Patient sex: M
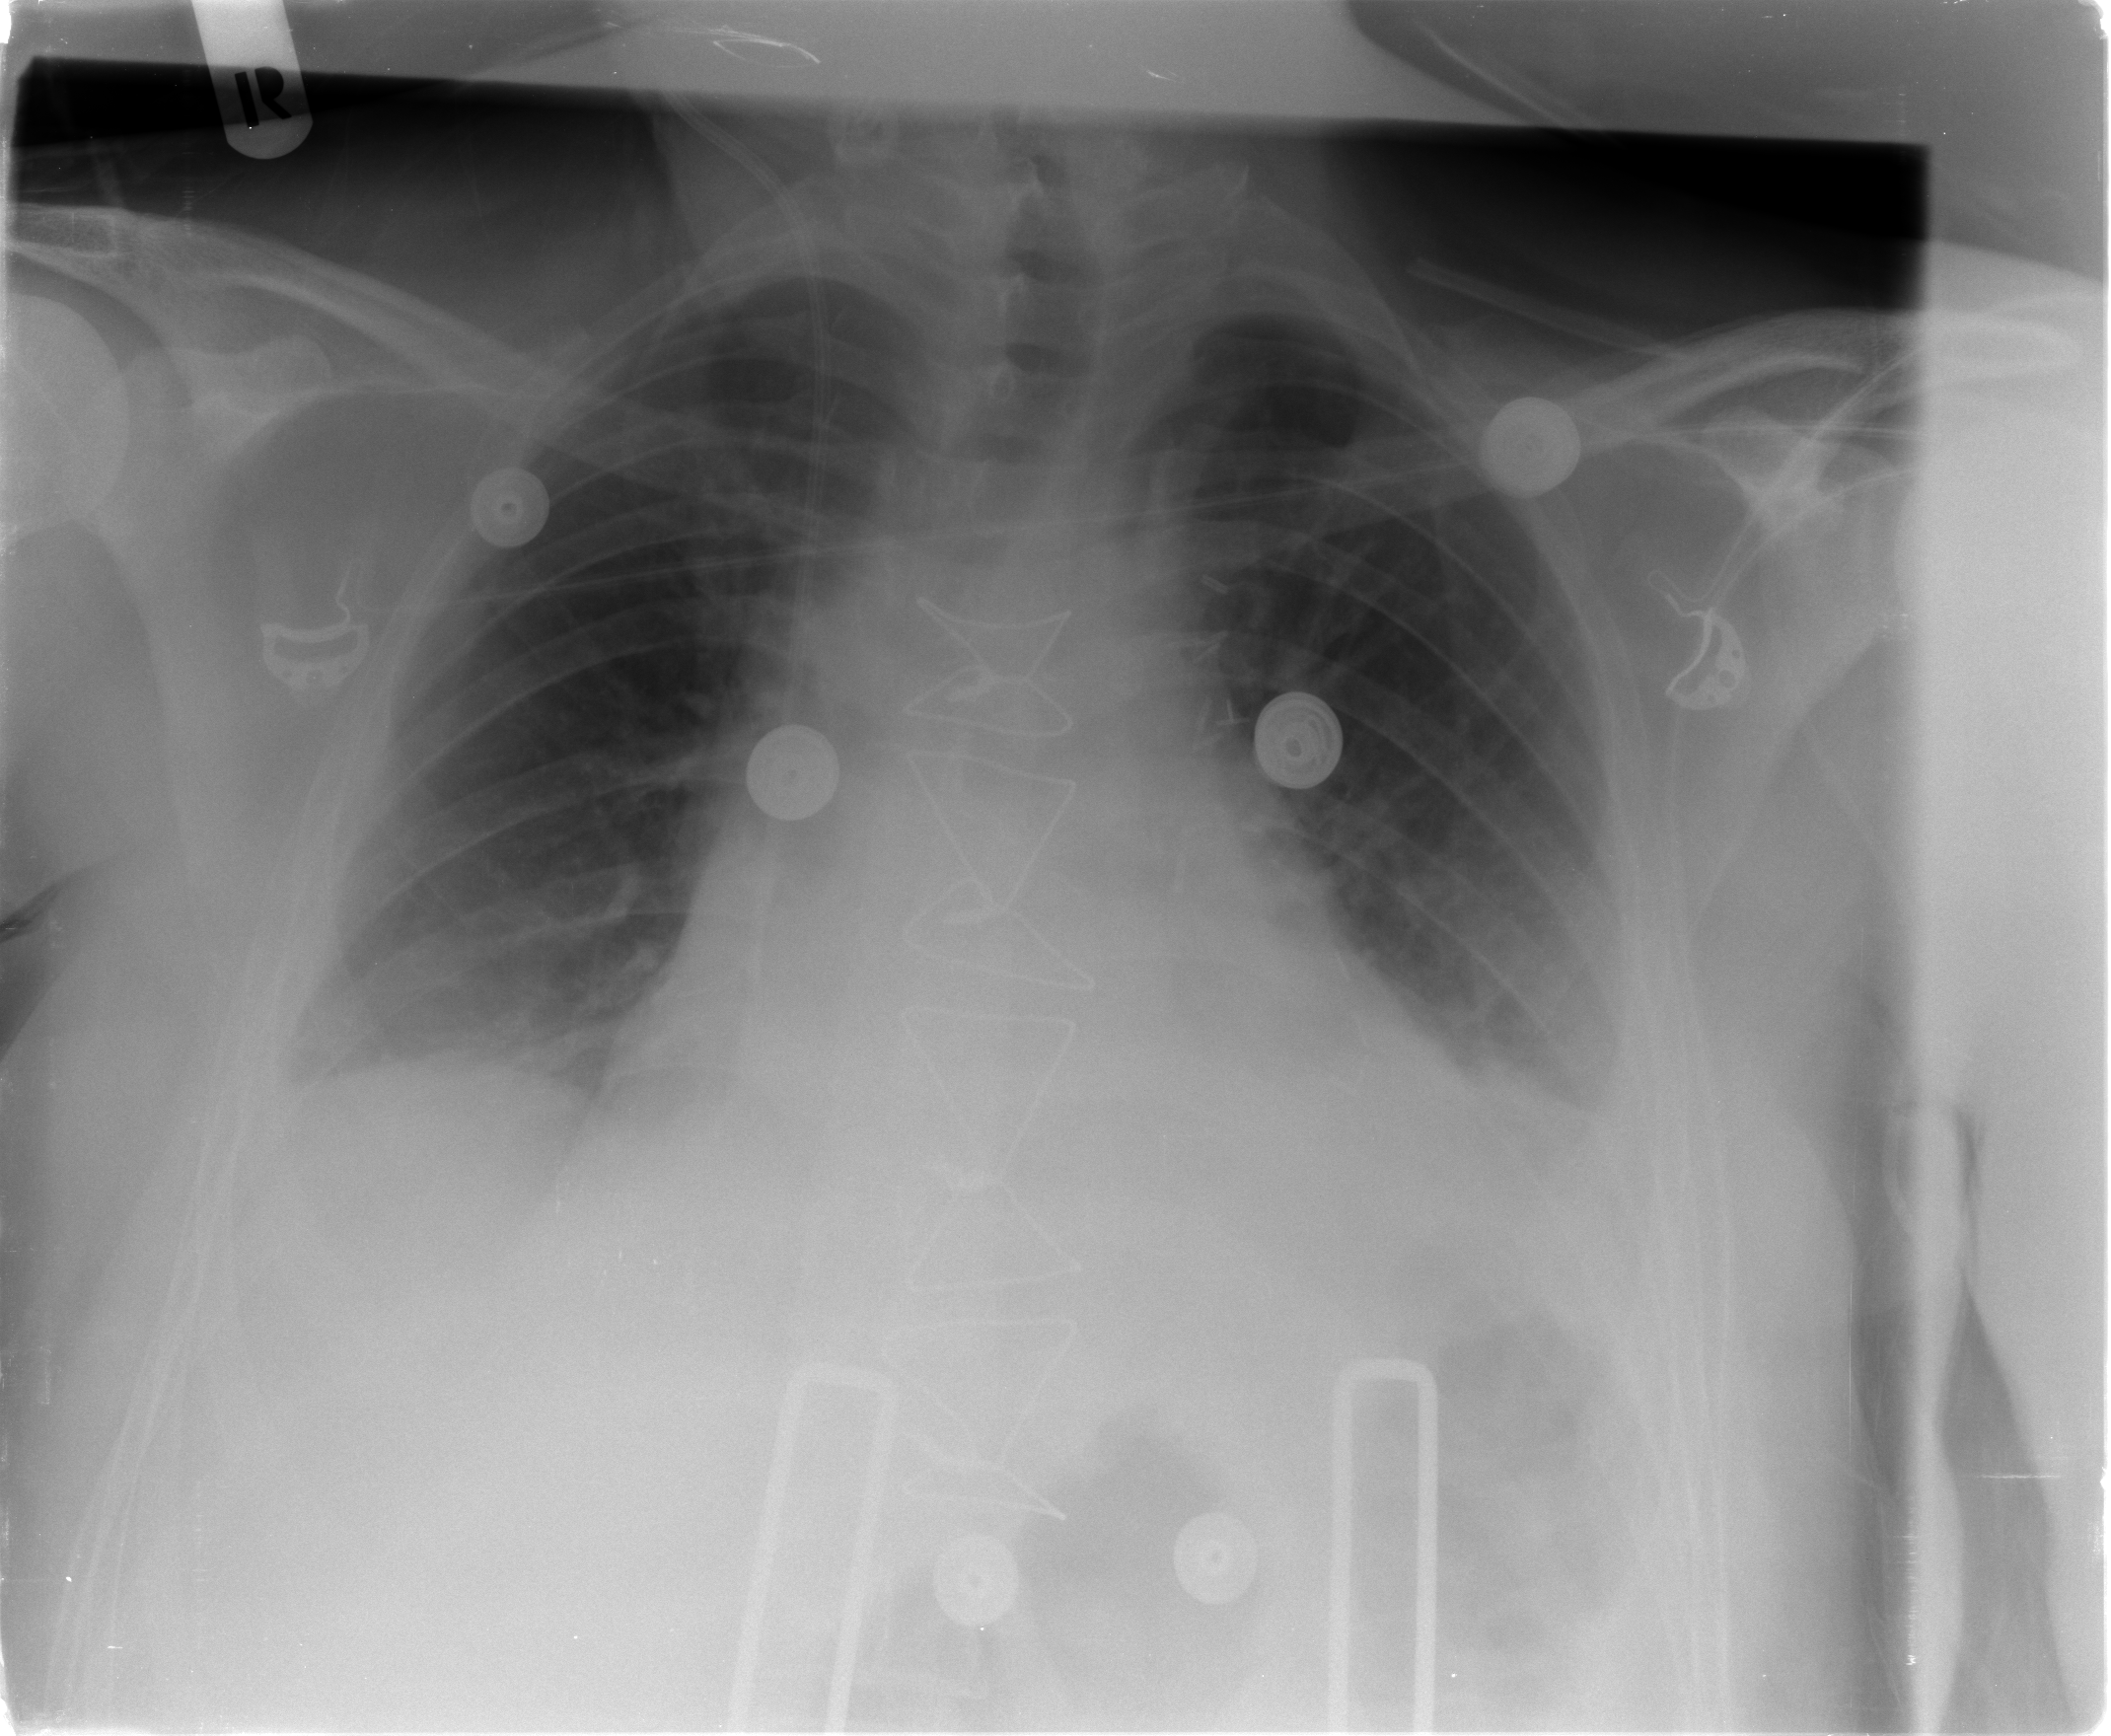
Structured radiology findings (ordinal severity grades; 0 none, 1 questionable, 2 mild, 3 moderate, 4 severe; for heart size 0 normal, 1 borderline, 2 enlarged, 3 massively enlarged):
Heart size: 2
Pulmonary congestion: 2
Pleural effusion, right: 2
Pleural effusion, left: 2
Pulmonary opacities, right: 0
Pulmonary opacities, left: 0
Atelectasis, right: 2
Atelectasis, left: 2